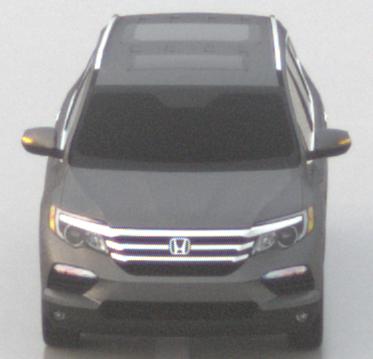
Make: Honda
Model: Pilot
Detailed model: 3
Model produced from: 2015
Model produced until: 2022
Doors: 5
Color: gray
Road condition: wet road
Daytime: sunrise or sunset
Contrast: low contrast